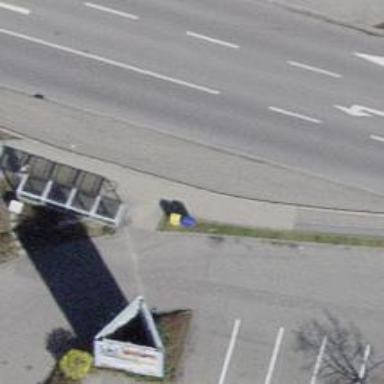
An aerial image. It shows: Pillar post box.